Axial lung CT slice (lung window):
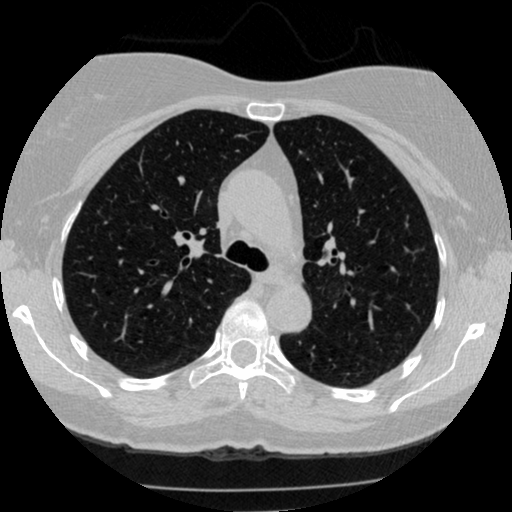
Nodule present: no